Group 1:
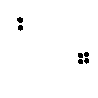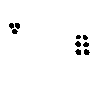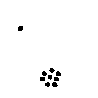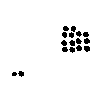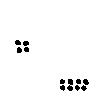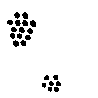
Group 2:
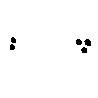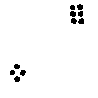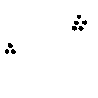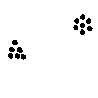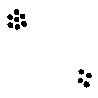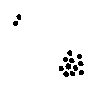
Rule separating the two groups: The number of dots in one cluster is a multiple of the other vs. not so.
Concepts: dot, multiple_of, number, proportional
Author: Aaron David Fairbanks